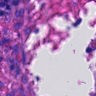
Metastatic tissue present: no